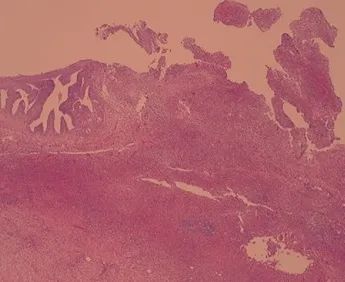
B) Extensive neutrophil inflammation and a strong inflammatory response to foreign substances beneath the epithelium of the urachus are seen.
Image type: pathology (h&e)